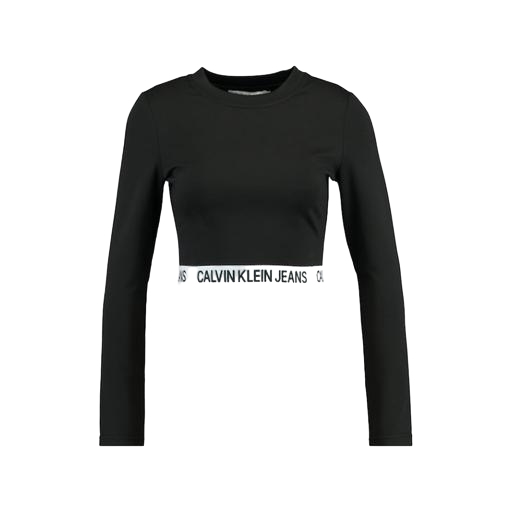
black long-sleeve crop top, black long sleeved crop top, long-sleeve top, white background